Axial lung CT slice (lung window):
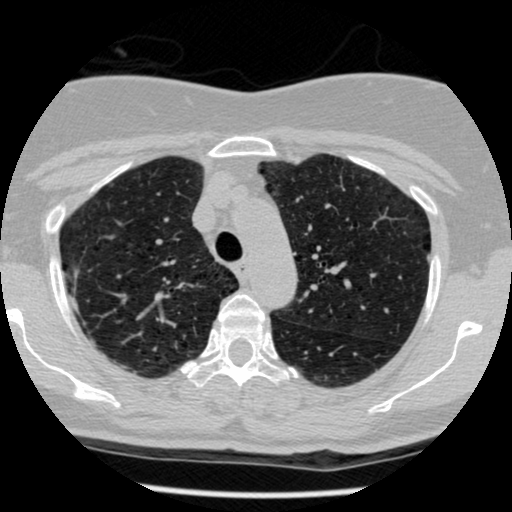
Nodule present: no